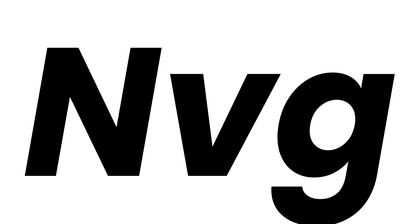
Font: Poppins-BoldItalic